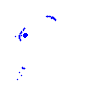
Particle: electron